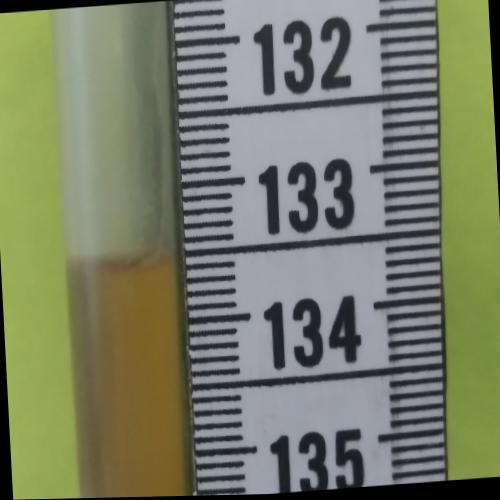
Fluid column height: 133.5 cm